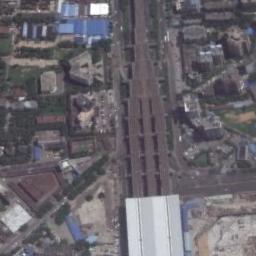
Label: railway_station